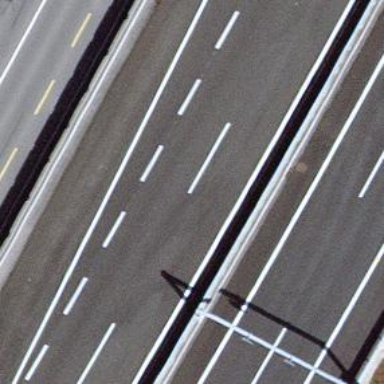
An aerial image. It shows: Motorway.